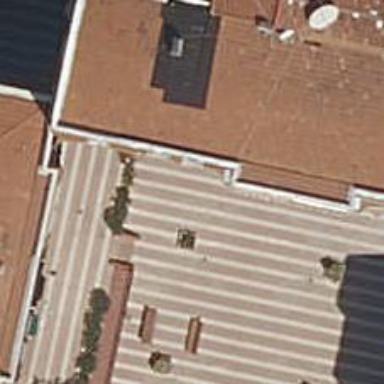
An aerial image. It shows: Kindergarten.